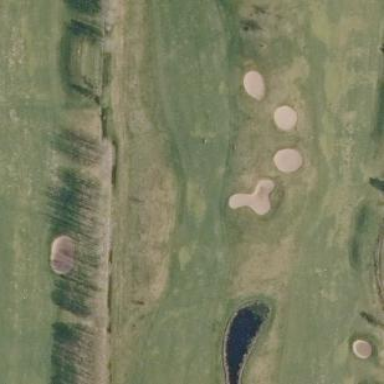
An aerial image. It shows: Golf fairway surrounded by grass.